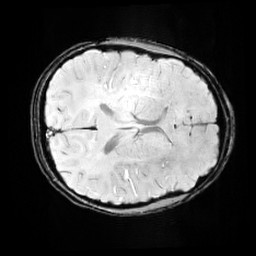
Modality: SWI
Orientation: axial
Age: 13
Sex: male
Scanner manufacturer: siemens
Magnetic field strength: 3 T
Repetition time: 0.027 s
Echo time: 0.02 s